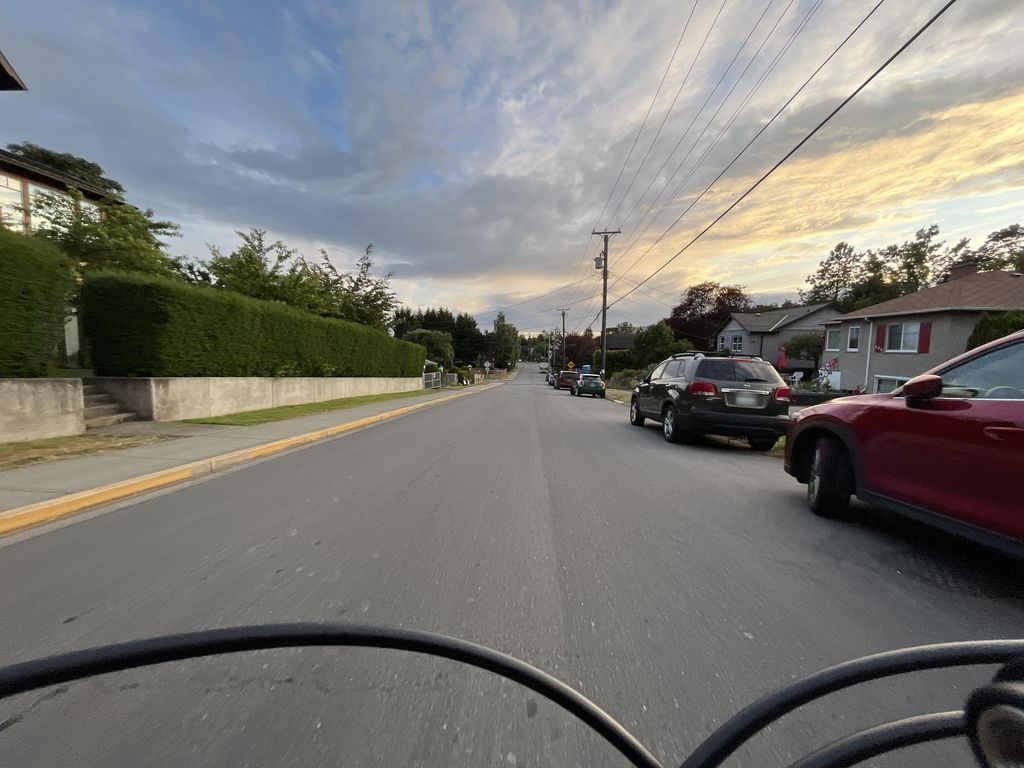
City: victoria